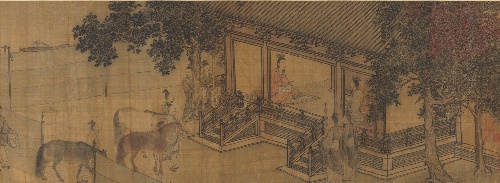
Title: 南宋  傳 李唐  晉文公復國圖  卷|Duke Wen of Jin Recovering His State
Artist: Li Tang|Emperor Gaozong
Artist bio: Chinese, ca. 1070s–ca. 1150s|Chinese, 1107–1187, r. 1127–1162
Date: mid-12th century
Object type: Handscroll
Classification: Paintings
Medium: Handscroll; ink and color on silk
Culture: China
Period: Southern Song dynasty (1127–1279)
Dimensions: Image: 11 9/16 in. × 27 ft. 2 in. (29.4 × 828 cm)
Overall with mounting: 11 7/8 in. × 40 ft. 9 1/16 in. (30.2 × 1242.2 cm)
Department: Asian Art
Credit line: Ex coll.: C. C. Wang Family, Gift of The Dillon Fund, 1973
Accession year: 1973
Repository: Metropolitan Museum of Art, New York, NY
Tags: Buildings|Men|Horses